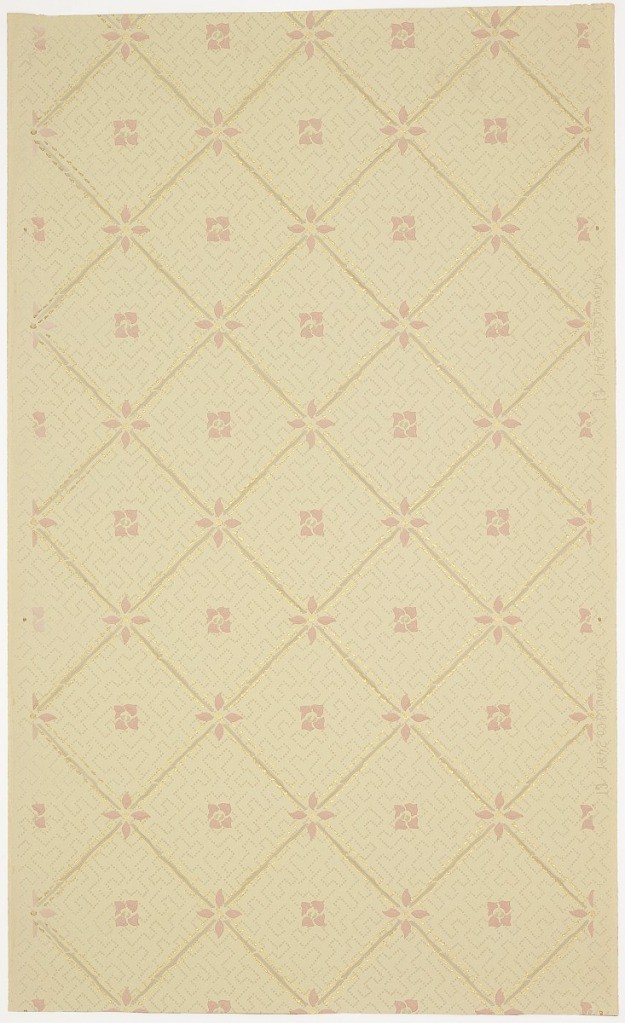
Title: Ceiling paper
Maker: Maxwell & Co., S.A., Chicago, Illinois, USA
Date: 1905–1915
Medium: Machine-printed paper
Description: Trellis or grid pattern containing a stylized square floral motif in the center of each grid, and a four-petaled floral motif where the lines intersect. Lighter geometric shapes fill in the grid. Printed in pink and tan on light tan ground.